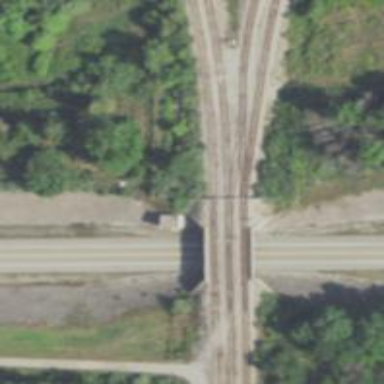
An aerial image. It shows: Railway bridge over siding.